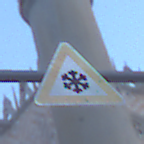
Verkehrszeichen: SchneeOderEisglaette
Umgebung: Outdoor, Urban
Tageszeit: Dawn
Wetter: Clear
Licht: Natural
Jahreszeit: NotSpecified
Kontrast: LowContrast